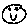
Label: smiley face